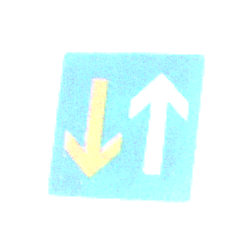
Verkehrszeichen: VorrangVorGegenverkehr
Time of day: SunriseSunset
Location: Outdoor (RoadRail)
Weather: PartlyCloudy
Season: NotSpecified
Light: Natural